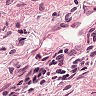
Metastatic tissue present: no